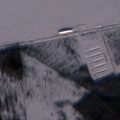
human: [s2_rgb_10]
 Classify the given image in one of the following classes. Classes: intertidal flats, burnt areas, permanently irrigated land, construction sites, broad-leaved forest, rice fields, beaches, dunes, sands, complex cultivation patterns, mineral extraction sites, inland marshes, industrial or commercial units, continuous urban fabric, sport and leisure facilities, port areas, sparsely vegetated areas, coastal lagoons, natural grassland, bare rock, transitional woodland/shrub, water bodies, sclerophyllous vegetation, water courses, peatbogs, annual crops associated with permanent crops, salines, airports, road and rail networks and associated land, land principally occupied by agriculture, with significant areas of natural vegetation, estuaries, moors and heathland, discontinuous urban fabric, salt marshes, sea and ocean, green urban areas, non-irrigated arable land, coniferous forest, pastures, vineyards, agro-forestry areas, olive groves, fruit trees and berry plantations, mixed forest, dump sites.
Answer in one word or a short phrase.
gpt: coniferous forest, transitional woodland/shrub, peatbogs